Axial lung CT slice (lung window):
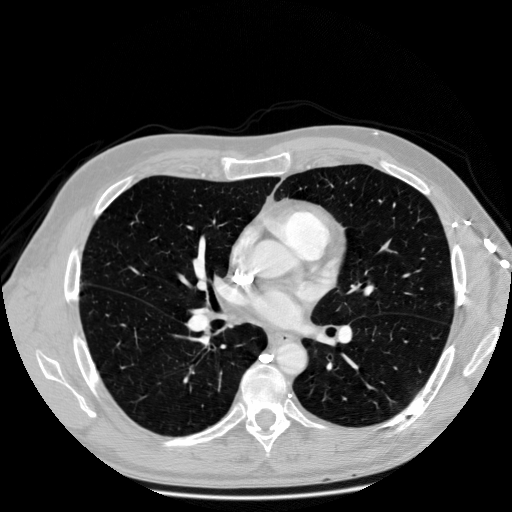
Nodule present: no